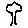
Label: tree